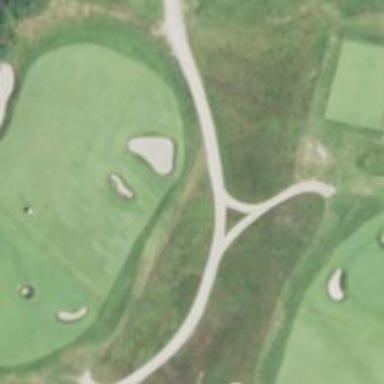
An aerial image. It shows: Path for both road and golf.